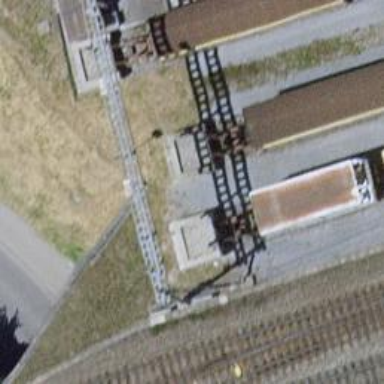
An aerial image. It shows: Railway buffer stop.